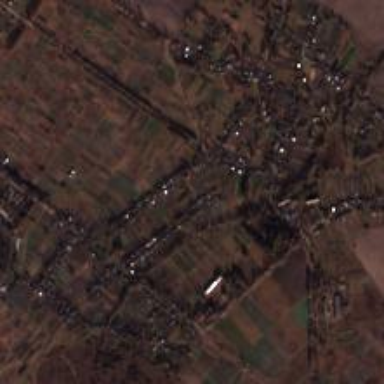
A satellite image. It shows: Rural residential area.